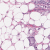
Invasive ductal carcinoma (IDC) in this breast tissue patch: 1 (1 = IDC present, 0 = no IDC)